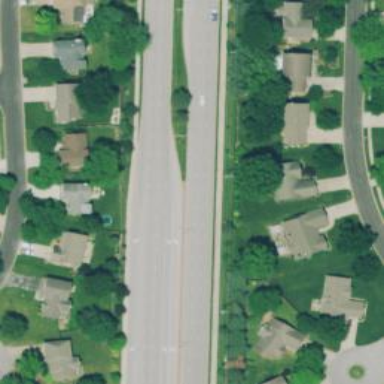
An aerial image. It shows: Dash road marking.